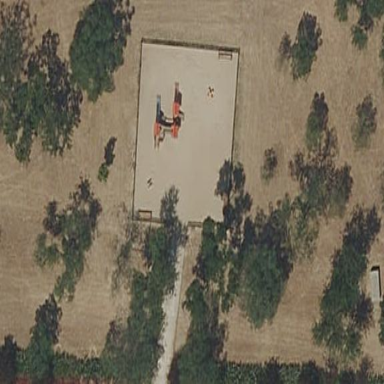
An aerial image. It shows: Playground area for leisure activities on the land.